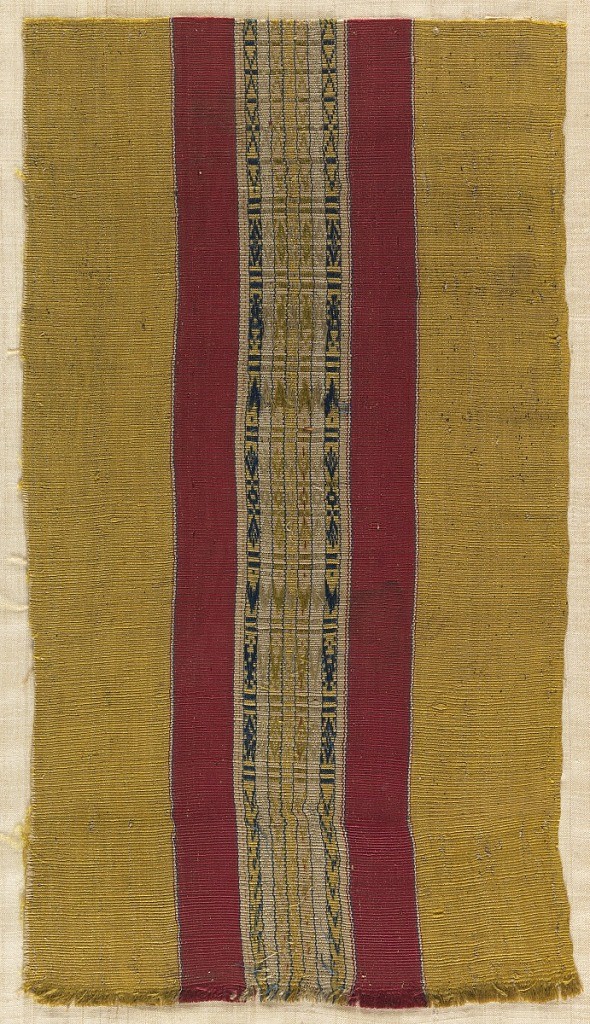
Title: Fragment
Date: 17th–18th century
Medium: silk, linen Technique: plain weave with supplementary warps forming float patterns
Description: Fragment with vertical stripes.